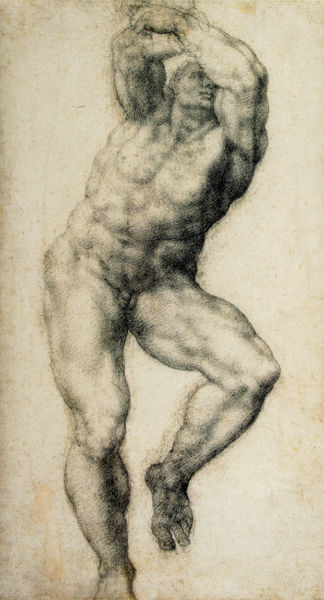
Titel: Aktdarstellung
Künstler: Daniele da Volterra
Standort: Sacramento (Kalifornien)
Institution: The Crocker Art Museum
Schlagwörter: akt, dunkel, fuß, hand, haut, kopf, körper, mann, nackt, rubens, schatten, weiß, gelb, bewegung, brust, geste, grau, hell, kreide, licht, mund, nase, renoir, schwarz, skizze, zeichnung, tanz, arm, arme, barock, gesicht, mensch, stehen, hals, hände, niederlande, auge, pose, klassizismus, blatt, tanzen, kinn, renaissance, beine, sprung, taille, bein, füße, papier, umrisse, italien, man, haltung, studie, grafik, graphik, klein, vergilbt, sepia, angst, hands, dick, face, grey, nose, old, painting, portrait, kraft, muskeln, sport, picture, nabel, bauch, ellenbogen, geschlecht, knie, oberschenkel, scham, schenkel, wade, waden, zehe, zehen, oberkörper, muskulös, barfuss, penis, umriß, kohle, plastisch, schienbein, zeh, druck, schraffur, radierung, schwarzweiß, bleistift, entwurf, leib, männlich, sklave, angewinkelt, hüfte, muskel, flesh, greek, naked, nude, stark, heben, florenz, head, verborgen, feet, male, drawing, paper, foo, black and white, bust, brustkorb, shadow, mouth, line, sketch, sportler, verdreht, strecken, pen, model, sculpture, antikisch, schutz, muskulatur, person, human, arms, neck, zeichung, michelangelo, ink, italian, hoden, art, verzerrt, foot, study, aktstudie, pencil, glied, eye, legs, fingers, god, chest, figure, coal, shading, strong, charcoal, gehoben, poste, act, skzze, masculine, standing, fallend, body, tanzend, muscle, winzig, stomach, thigh, thighs, faded, big, atleht, muskolös, anatomy, knee, leg, posed, muscles, image, moduliert, musklen, verdereht, david, natural, moving, knees, fat, holding, power, wrestling, strength, e, 1400, muskelb, da vinci, kleiner penis, hi, graphite, torso, goltzius, muscels, abdomen, belly, toes, force, boobs, mussels, genitals, scetch, portraiture, sports, athletic, calf, musculature, contour, modeling, charcol, sexy, limbs, humanism, thick, u, muscular, chiseled, oh, biceps, muslkeln, artistic, builder, fce, buonarotti, full body, brute, posing, nudo, geh kacken, muslces, abs, muskels, #art, testicles, calves, abdominals, athlete, portray, pecs, ew, wow, mu, my, ok, hellothre, how r, woah, powerfull, skecth, musle, michelanchilo, toned, small penis, short torso, biashape, musals, pennis, gymnastic, #man, #body, #arm, #drake, pecks, thicc